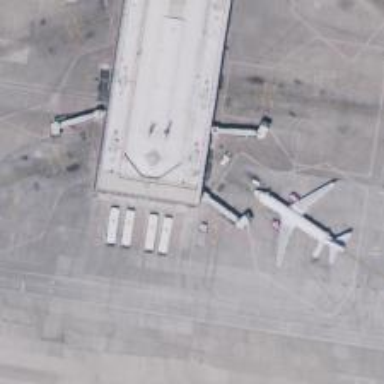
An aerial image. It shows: Footway bridge in the airside area.